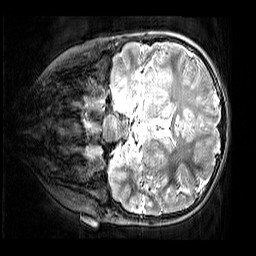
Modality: T2w
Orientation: coronal
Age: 10
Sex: female
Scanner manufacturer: siemens
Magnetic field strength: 3 T
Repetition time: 3.2 s
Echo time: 0.408 s